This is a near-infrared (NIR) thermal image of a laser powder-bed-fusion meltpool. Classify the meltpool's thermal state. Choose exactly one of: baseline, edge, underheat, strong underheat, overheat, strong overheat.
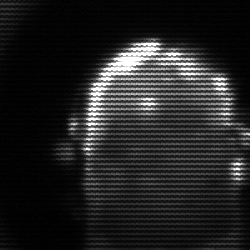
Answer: baseline